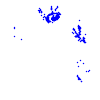
Particle: proton